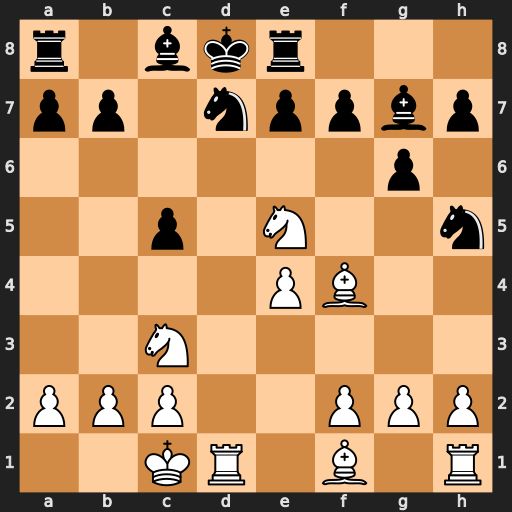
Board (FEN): r1bkr3/pp1nppbp/6p1/2p1N2n/4PB2/2N5/PPP2PPP/2KR1B1R
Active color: w
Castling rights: -
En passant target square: -
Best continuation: Nxf7#